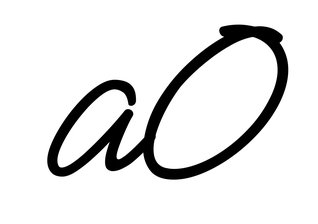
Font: MeowScript-Regular